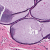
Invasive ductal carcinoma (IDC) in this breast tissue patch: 0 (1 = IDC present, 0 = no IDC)